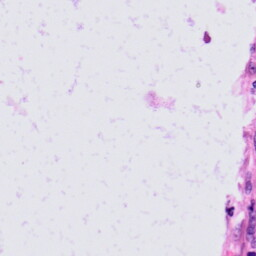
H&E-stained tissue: Skin